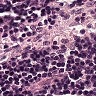
Metastatic tissue present: no